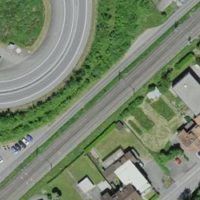
EUNIS habitat code: 57
Species observed at this site:
Conocephalus fuscus
Symphoricarpos albus